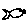
Label: fish